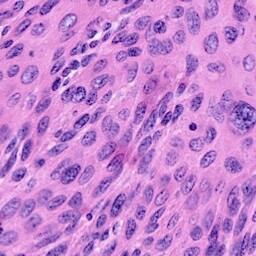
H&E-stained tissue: Cervix